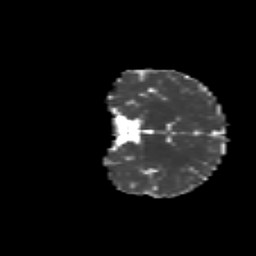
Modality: MD
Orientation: coronal
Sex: female
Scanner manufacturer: siemens
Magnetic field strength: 3 T
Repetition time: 5 s
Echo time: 0.071 s